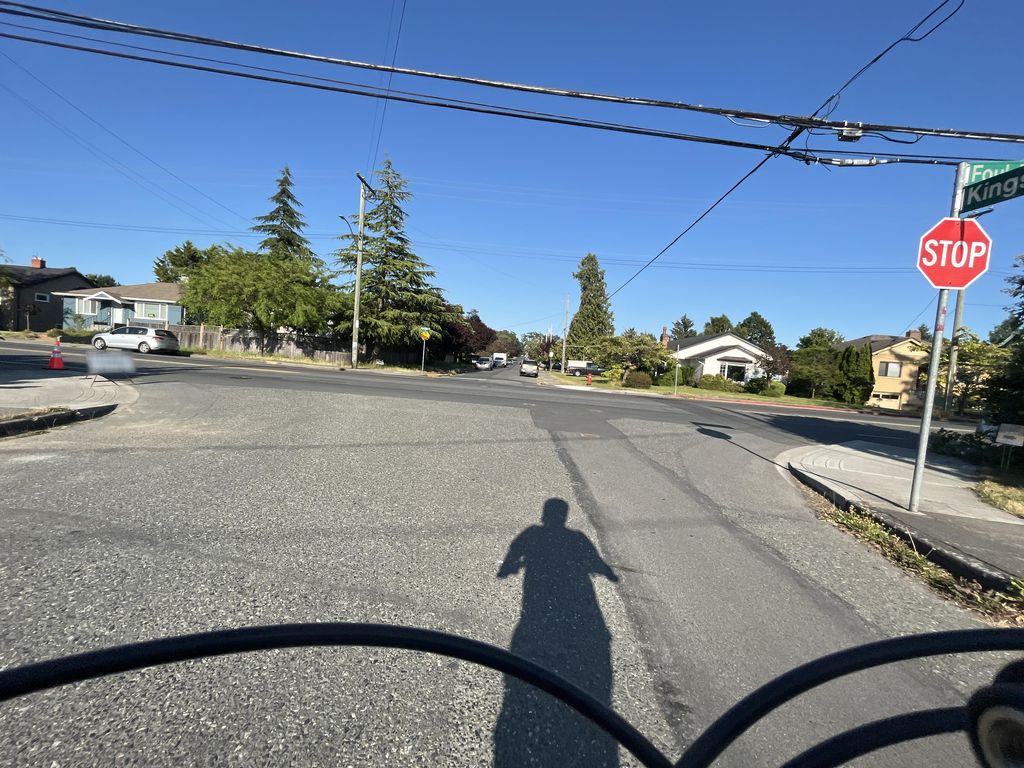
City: victoria